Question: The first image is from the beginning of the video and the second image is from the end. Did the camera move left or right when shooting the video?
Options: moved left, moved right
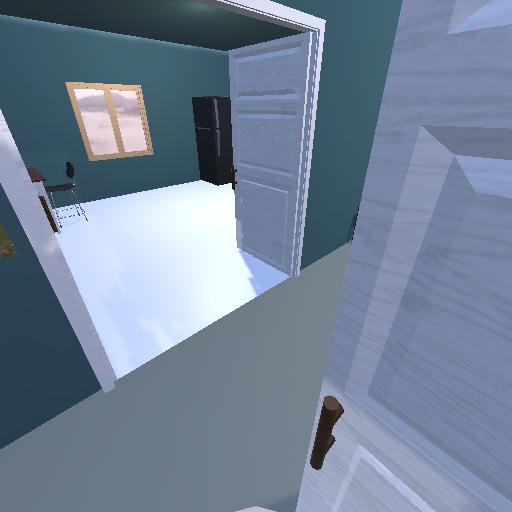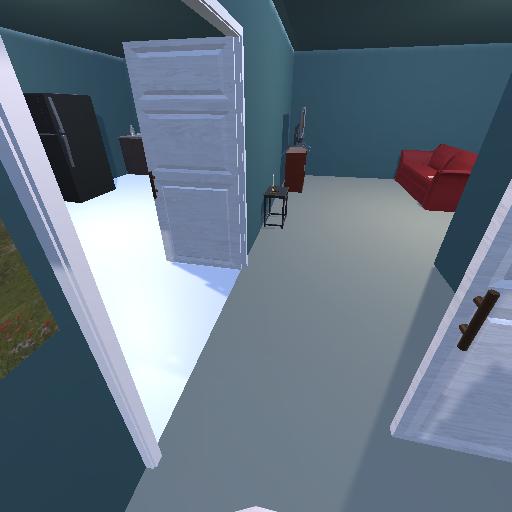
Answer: moved left